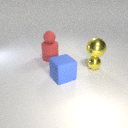
large yellow metal sphere above small yellow metal sphere